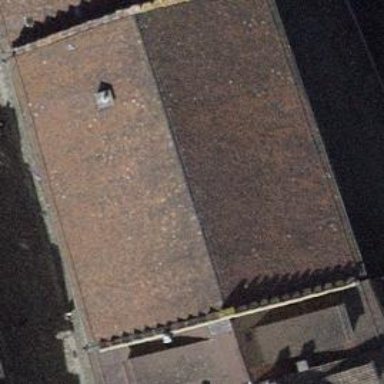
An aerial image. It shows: Civic building with gabled roof.